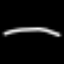
Label: line